Question: I have a problem when I load interactive SWF file in android emulator. I use 2.3.1 AVD.
This is the code:
'''
package com.androidpeople.view;
import android.app.Activity;
import android.os.Bundle;
import android.webkit.WebView;
public class WebViewExample extends Activity {
@Override
public void onCreate(Bundle savedInstanceState) {
super.onCreate(savedInstanceState);
setContentView(R.layout.main);
/*WebView webView = (WebView) findViewById(R.id.webview);
webView.getSettings().setJavaScriptEnabled(true);
webView.loadUrl("http://www.androidpeople.com");
webView.setWebViewClient(new HelloWebViewClient());*/
String html =
"<object width="550" height="400"> <param name="movie" value="file:///android_asset/FL.swf"> <embed src="file:///android_asset/FL.swf" width="550" height="400"> </embed> </object>";
String mimeType = "text/html";
String encoding = "utf-8";
WebView wv=(WebView) findViewById(R.id.webview);
wv.getSettings().setJavaScriptEnabled(true);
wv.getSettings().setPluginsEnabled(true);
wv.loadDataWithBaseURL("null", html, mimeType, encoding, "");
wv.setWebViewClient(new HelloWebViewClient());
}
}
package com.androidpeople.view;
import android.webkit.WebView;
import android.webkit.WebViewClient;
public class HelloWebViewClient extends WebViewClient {
@Override
public boolean shouldOverrideUrlLoading(WebView view, String url) {
view.loadUrl(url);
return true;
}
}
'''
Manifest file:
'''
<?xml version="1.0" encoding="utf-8"?>
<manifest xmlns:android="http://schemas.android.com/apk/res/android"
package="com.androidpeople.view"
android:versionCode="1"
android:versionName="1.0">
<application android:icon="@drawable/icon" android:label="@string/app_name">
<activity android:name=".WebViewExample"
android:label="@string/app_name">
<intent-filter>
<action android:name="android.intent.action.MAIN" />
<category android:name="android.intent.category.LAUNCHER" />
</intent-filter>
</activity>
</application>
<uses-sdk android:minSdkVersion="5" />
<uses-permission android:name="android.permission.INTERNET"></uses-permission>
</manifest>
'''
Now the problem is that when I run the project, it will give one box at center right side 3D dimension like:

I have also tried to change different-different SWF file but can't get proper solution.
Can anyone help me? Thanks.
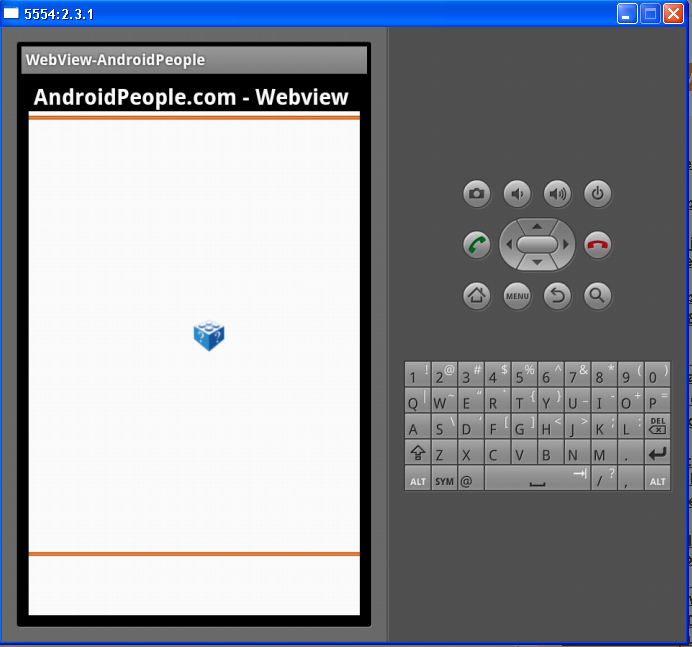
Answer: Replace
'''
wv.loadDataWithBaseURL("null", html, mimeType, encoding, "");
'''
with
'''
wv.loadData(html, mimeType, encoding, "");
wv.getSettings().setJavaScriptEnabled(true);
'''